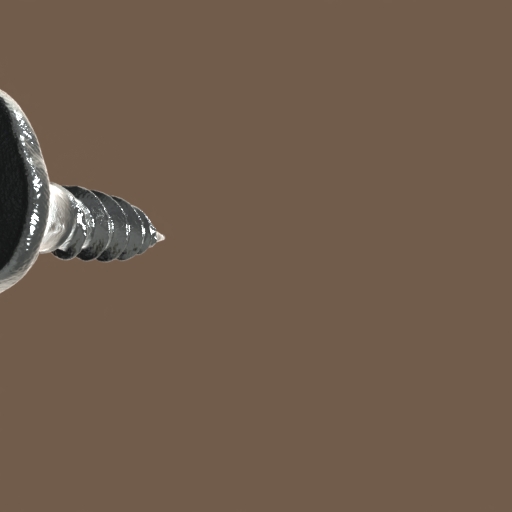
Label: screw